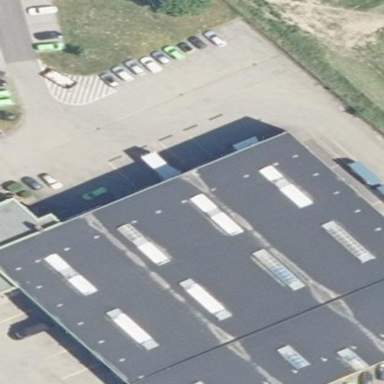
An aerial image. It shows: Warehouse building.